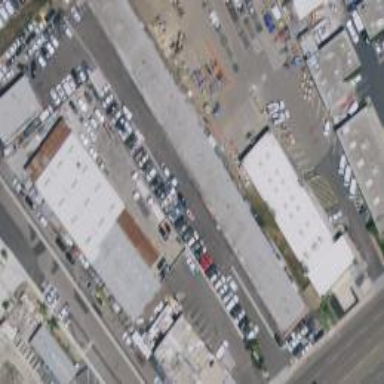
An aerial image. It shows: Industrial building.